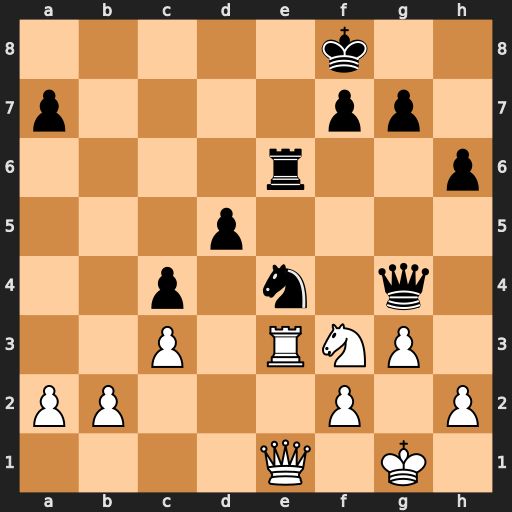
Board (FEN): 5k2/p4pp1/4r2p/3p4/2p1n1q1/2P1RNP1/PP3P1P/4Q1K1
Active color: w
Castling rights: -
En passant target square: -
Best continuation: Nd4 Re8 f3 Qg5 fxe4